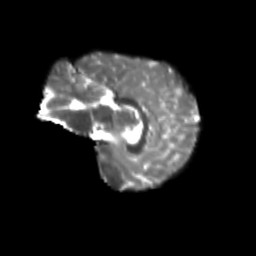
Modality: T2w
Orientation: sagittal
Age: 9
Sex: male
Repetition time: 9.512 s
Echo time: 0.089 s